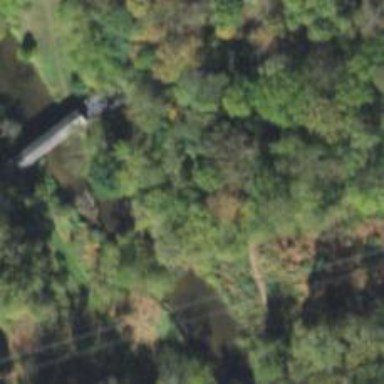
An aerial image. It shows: Path on bridge.